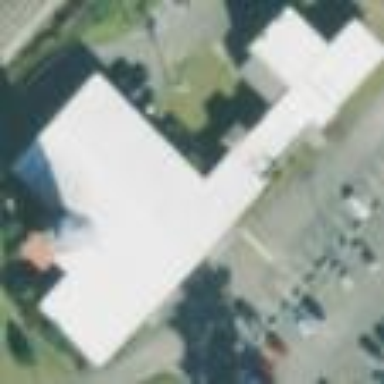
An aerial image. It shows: College building.